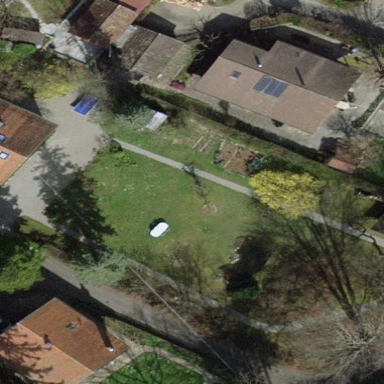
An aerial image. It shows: Garden surrounded by fence.